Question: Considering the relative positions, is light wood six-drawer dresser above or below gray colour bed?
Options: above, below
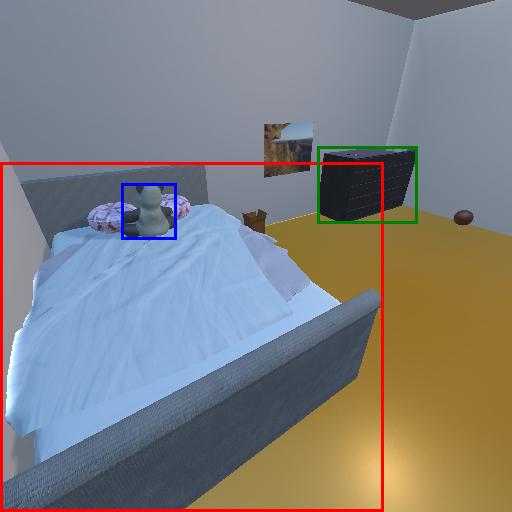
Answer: above